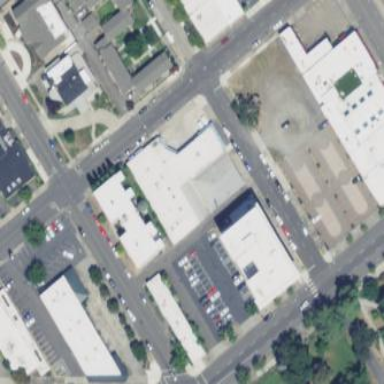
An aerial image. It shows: Commercial building.